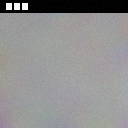
Screen state: on